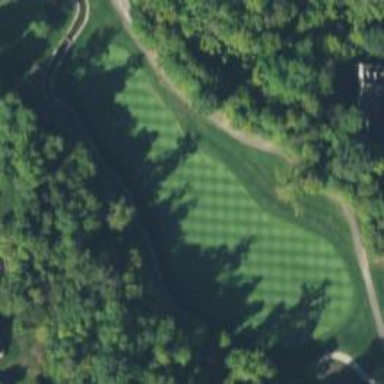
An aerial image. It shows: Golf hole.